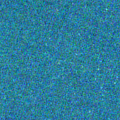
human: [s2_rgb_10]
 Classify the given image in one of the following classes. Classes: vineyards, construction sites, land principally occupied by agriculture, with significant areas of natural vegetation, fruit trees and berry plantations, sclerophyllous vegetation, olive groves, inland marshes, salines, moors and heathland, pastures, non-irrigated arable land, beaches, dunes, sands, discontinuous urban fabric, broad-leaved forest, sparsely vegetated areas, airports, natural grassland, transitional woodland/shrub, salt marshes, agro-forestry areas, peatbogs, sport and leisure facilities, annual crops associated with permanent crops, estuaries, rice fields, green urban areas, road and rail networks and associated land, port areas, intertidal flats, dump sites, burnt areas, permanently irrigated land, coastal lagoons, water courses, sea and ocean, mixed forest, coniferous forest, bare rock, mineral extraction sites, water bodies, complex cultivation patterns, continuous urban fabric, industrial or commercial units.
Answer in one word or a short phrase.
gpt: sea and ocean